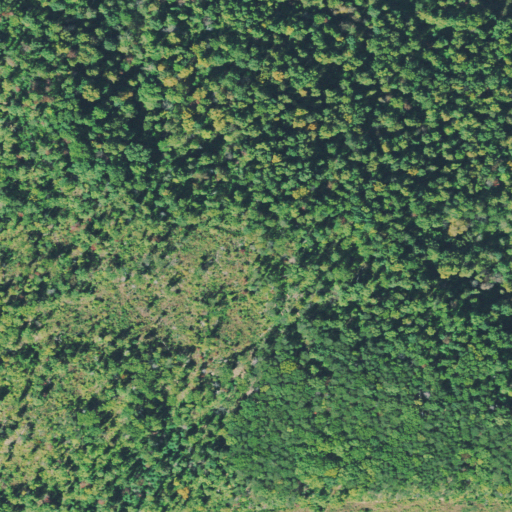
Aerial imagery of ridge(s) in Tennessee named Robin Ridge containing deciduous forest, mixed forest, and shrub